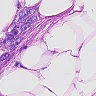
Metastatic tissue present: yes